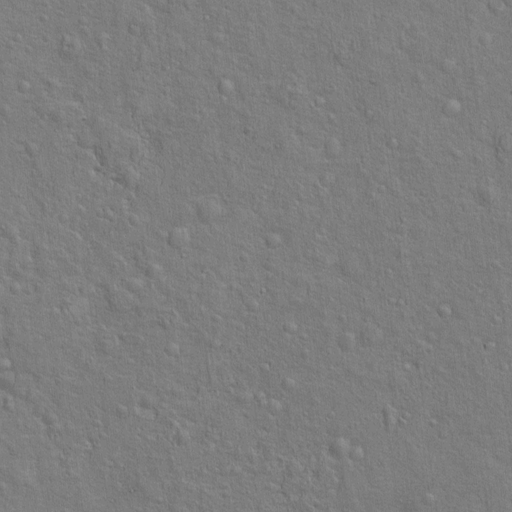
Classes present: Background